Aerial crown-view tile of a tropical tree (Barro Colorado Island, Panama), acquired 20250715:
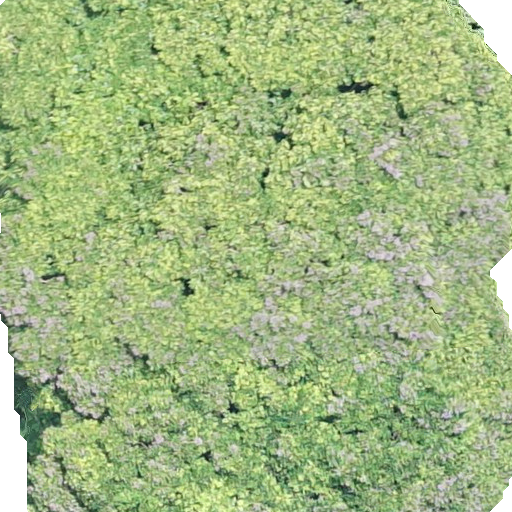
Species: Dipteryx oleifera
GBIF accepted scientific name: Dipteryx oleifera
Crown area: 454.251 m²